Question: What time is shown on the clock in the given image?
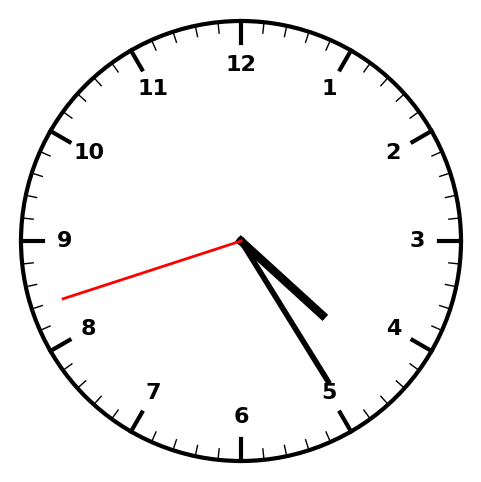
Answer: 04:24:42